Question: I am using a segment control and when its unselected and user tries to move to next screen , then it should get highlighted.
My code logic:
'''
+(void) validateSegmentControl:(UISegmentedControl *) segmentControl
{
// mark invalid field
segmentControl.layer.cornerRadius=4.0f;
segmentControl.layer.masksToBounds=YES;
segmentControl.layer.borderColor=[UIColor colorWithRed:175/255.0 green:14/255.0 blue:37/255.0 alpha:1].CGColor;
segmentControl.layer.borderWidth=1.0f;
}
'''
But the problem is , the red highlight is little out of the segment control. Not sure why it's happening .tried reducing the corner radius but no luck.
here is the image:

What could be the problem.
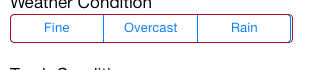
Answer: I found out that, if you divided the width of your segmented controller by the number of your segments, if that returns an integer, all your codes work fine, on the other hand, if that returns a value with decimal places, you will end up the way you have now. For example:
if my segmented controller have 4 segments, and it's total width 240. 240/4 = 60, it's an integer value. After adding border, it looks like this:

but when i change the width to 250, 250/4 = 62.5, which has decimal places, it becomes like this:

So i think in your case, the easiest solution would be simply change the width of your segmented control to X, which X = (segment width) * 3, and segment width has to be an integer value.
Hope that helps. and to be honest, i never knew that before this question. And i can't explain why, seems like the SDK renders the segmented control that way.